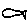
Label: fish